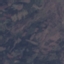
Land use / land cover class: HerbaceousVegetation